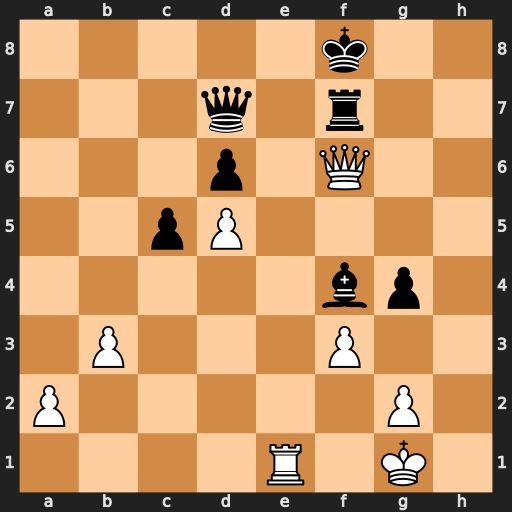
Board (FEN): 5k2/3q1r2/3p1Q2/2pP4/5bp1/1P3P2/P5P1/4R1K1
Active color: w
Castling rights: -
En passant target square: -
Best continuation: Qh8#